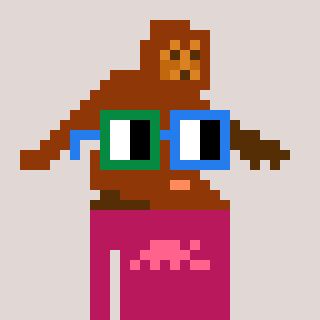
a pixel art character with square green and blue glasses, a bigfoot-shaped head and a darkpink-colored body on a warm background